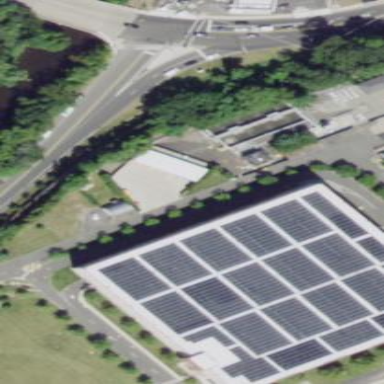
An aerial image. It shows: Solar power generator using photovoltaic panels.